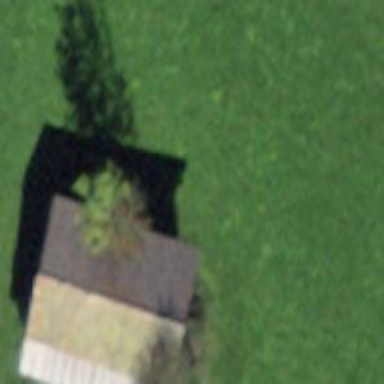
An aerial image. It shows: Barn.